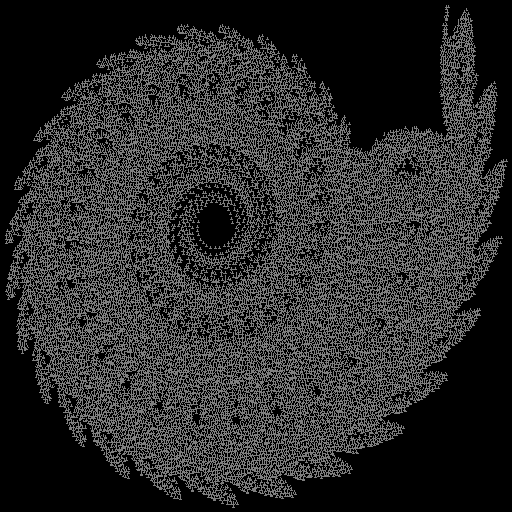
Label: ammonite